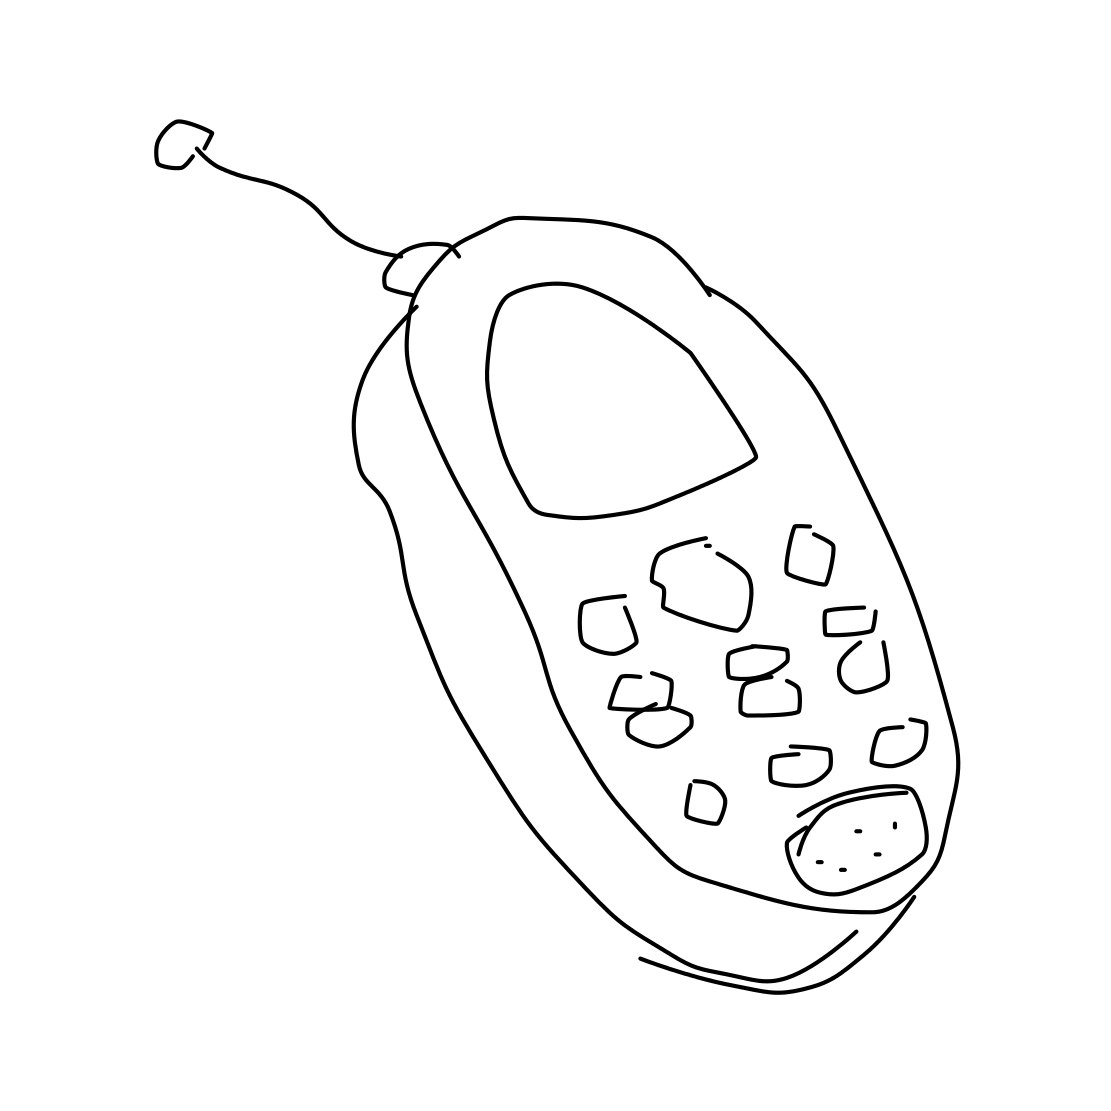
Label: cell phone